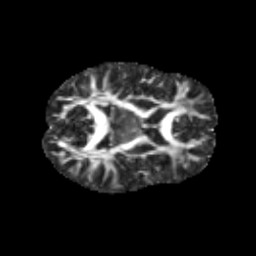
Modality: FA
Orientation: axial
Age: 11
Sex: male
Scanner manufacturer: siemens
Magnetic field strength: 3 T
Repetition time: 3.8 s
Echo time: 0.07 s